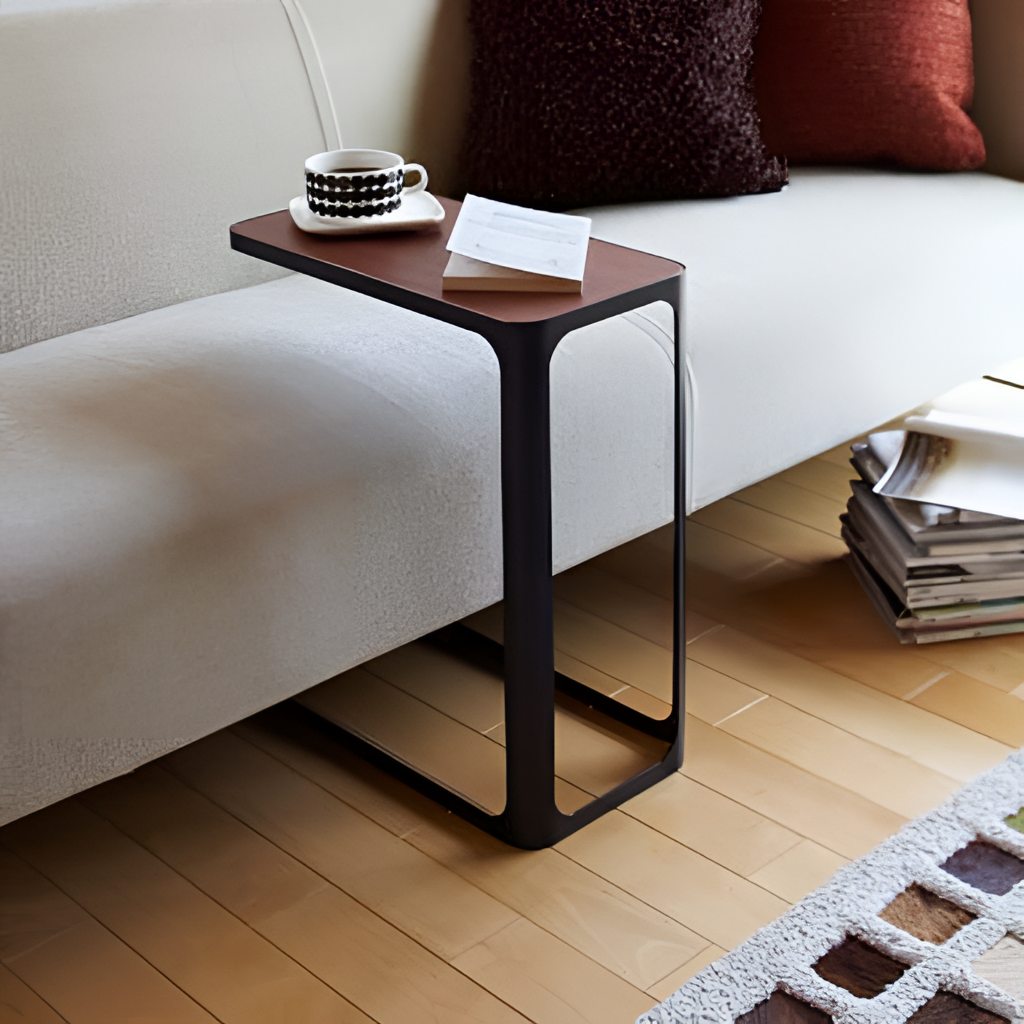
fabric sofa, living room, wood flooring, with plank pattern, cream paint wallpaper, with solid pattern, modern